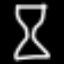
Label: hourglass